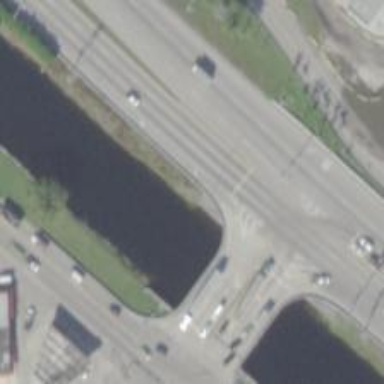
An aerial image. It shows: Secondary road crossing bridge.